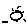
Label: sun